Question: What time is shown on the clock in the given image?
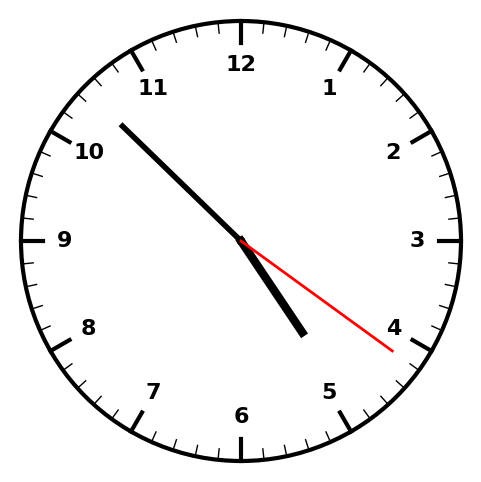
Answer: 04:52:21